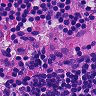
Metastatic tissue present: no